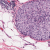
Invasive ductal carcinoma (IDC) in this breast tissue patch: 1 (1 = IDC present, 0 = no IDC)